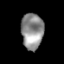
Tissue: lung
Cell type: Others
Senescence score: 0.2321
Nuclear area (px): 778
Mean DAPI intensity: 143.568